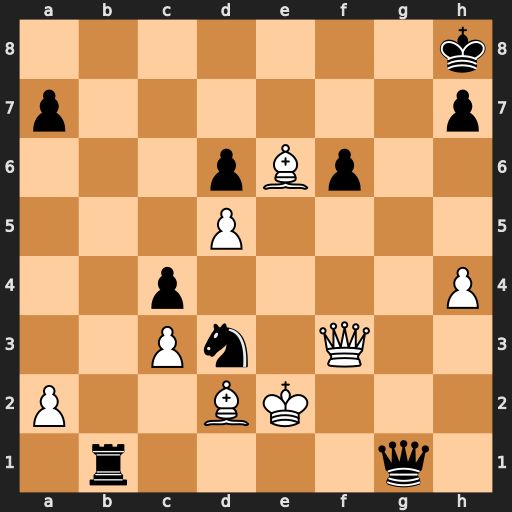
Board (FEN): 7k/p6p/3pBp2/3P4/2p4P/2Pn1Q2/P2BK3/1r4q1
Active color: w
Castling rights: -
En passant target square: -
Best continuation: Qxf6+ Qg7 Qd8+ Qf8 Qxf8#